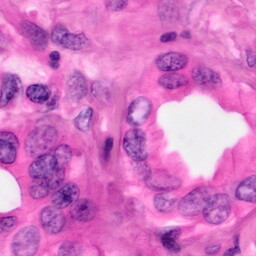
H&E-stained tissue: Pancreatic